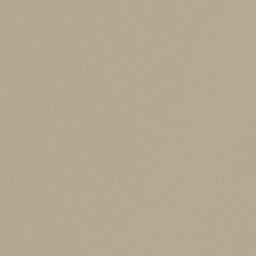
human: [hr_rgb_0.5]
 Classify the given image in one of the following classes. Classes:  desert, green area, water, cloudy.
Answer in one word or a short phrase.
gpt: desert